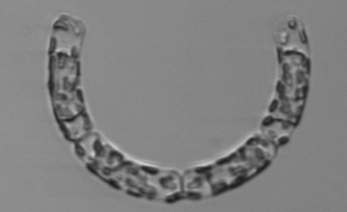
Label: Guinardia_striata